Question: Update: with 2 downvote of this question, I'd like to make this question a little bit useful to others - since I don't have the choice to delete it. The mistake I made was cut and paste codes which has interface outlet. As I was completely new at that time, I was assuming that when I copy and paste, the outlet link will be copied and pasted as well. Obviously it doesn't work that way.
I was writing a single-viewed app. It has one UITextField and one MKMapView. I want to do something when Return key is hit, so I basically followed
<URL>
But it does not fit well with my other codes. Any idea why it isn't working and how to fix it?

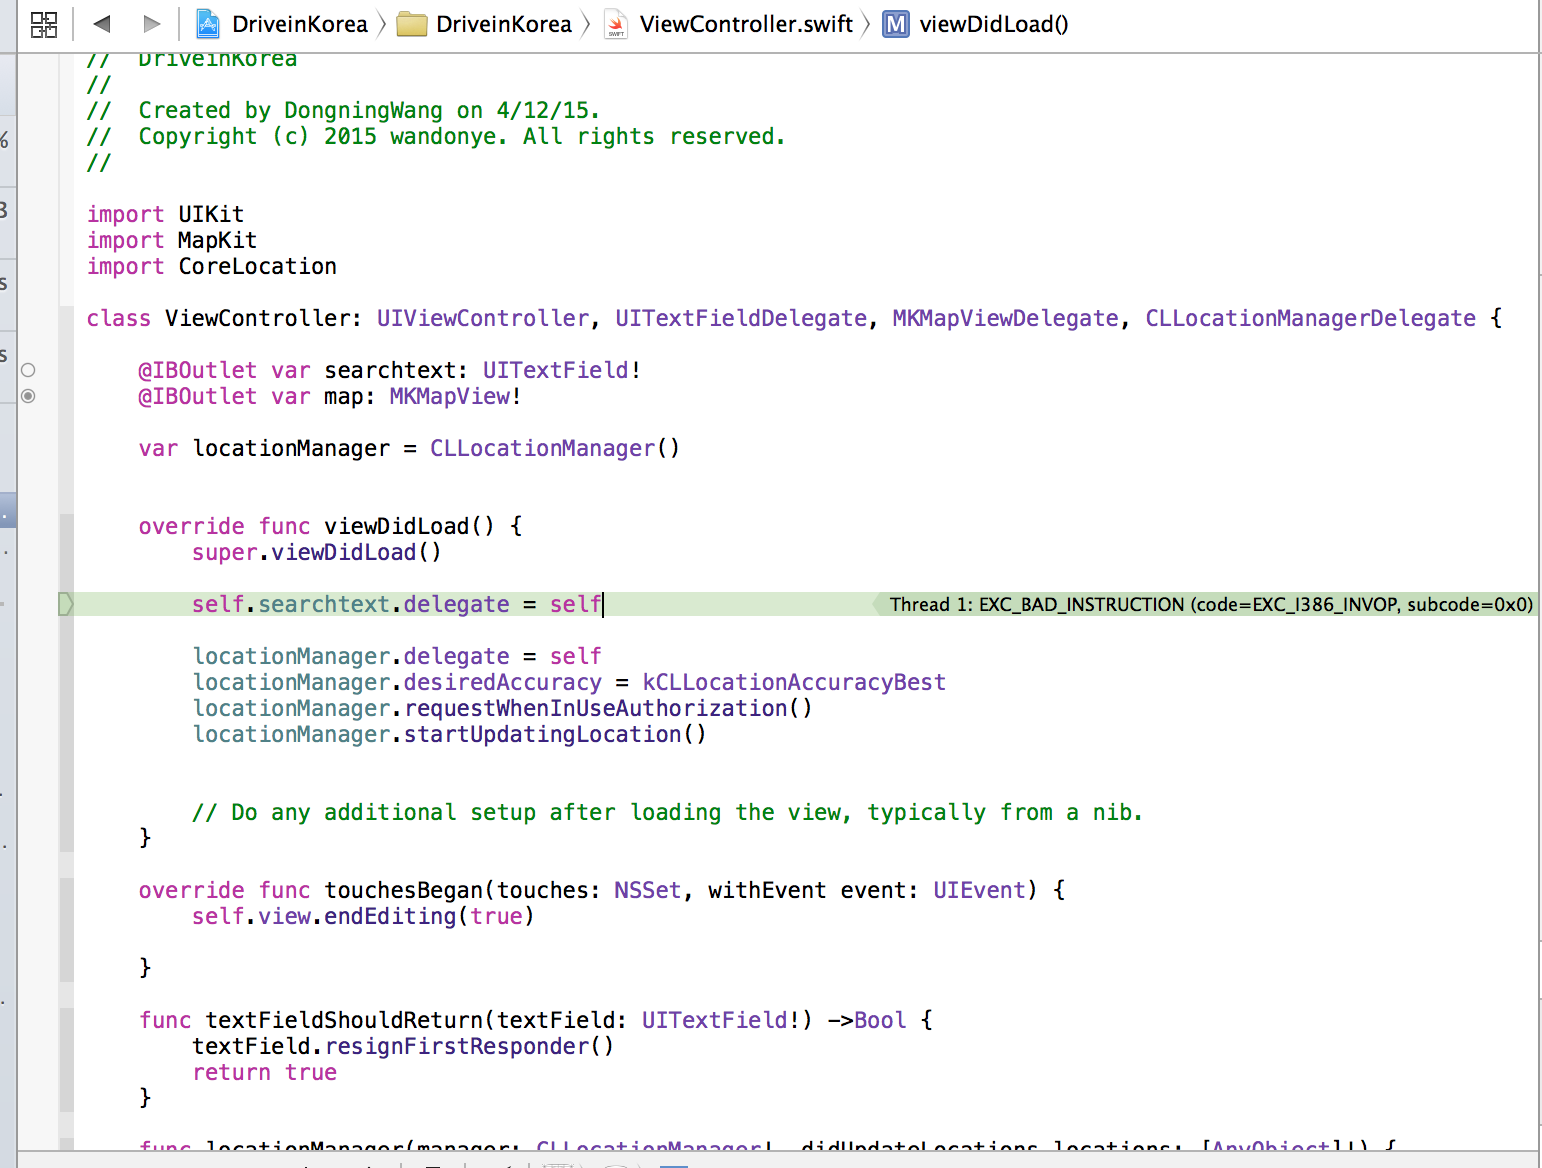
Answer: Make sure you connect your UITextField from StoryBoard to your 'searchText' IBOutlet by control-dragging from the StoryBoard to the the 'searchText' variable.